Question: I got a dynamic horizontal menu. I am trying to make it always 100% of the page width.
So if there are 6 or 8 items or if I want to change the title of each item, I won't need to resize each item again.
The menu buit as a '<ul> <li>Item 1</li> <li>Item 2</li> ... </ul>' list. Please see how I would like it to be presented (attached image). Right now in my html the items ends before the full width.
Any ideas how to solve this ? I think if I would turn the menu into table it would fix this, but I preffer not to work with tables in this case.
You can see the website here: <URL>
Thanks.

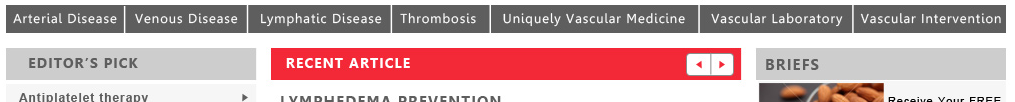
Answer: Ok. So finally I found the solution for that. CSS only, no JS needed.
It's quite simple actually:
The wrapping '<ul>' should have:
'''
display: table
'''
The '<li>' itself should have:
'''
display: table-cell
'''
and remove it's float.
That's all :)